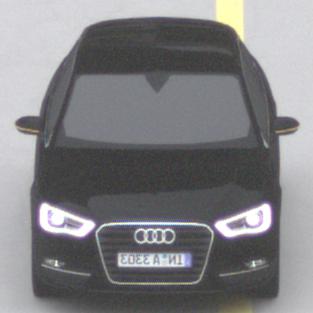
Make: Audi
Model: A3 1.2 TFSI
Detailed model: A3 (8V)
Model produced from: 2013/02
Model produced until: 2014/05
Doors: 3
Color: black
Road condition: dry road
Daytime: midday
Contrast: low contrast